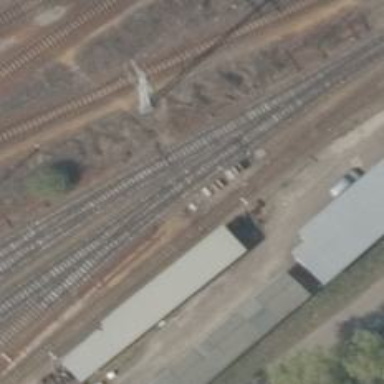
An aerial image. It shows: Railway switch.